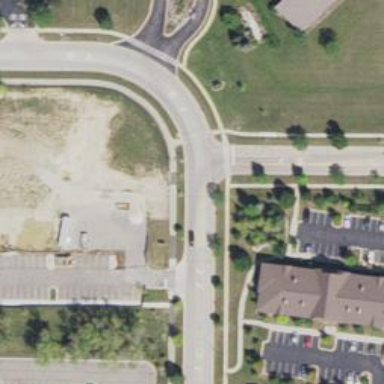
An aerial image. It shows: Road with stop sign.